Question: I'm trying to a 3d figure without any plot elements in python. Sort of a 3d version of <URL>.
When I run the code I have added below, I get regular plot.
I want to remove the axes, axes labels, ticks, and background (and remain only with the surface).
How can I remove them.
Also, is there way to add arrows to the plot?
Here is my code:
'''
import random
import math
from mpl_toolkits.mplot3d import Axes3D
import matplotlib.pyplot as plt
import numpy as np
pi = 3.14159
bignum = 3
amp = 0.1
mat = []
X = []
Y = []
class mode:
i=0
j=0
phase=0
amp=0
modes = dict()
for i in range(0,3):
submodes = dict()
for j in range (0,5):
if not (i==0 and j==2):
m = mode()
m.i = i
m.j = j
m.amp = amp*random.random()/(pow(i,2) + pow(j-2,2))
m.phase = random.random()*2*pi
submodes[j] = m
modes[i] = submodes
for x in range (0,bignum):
mat.append([])
for y in range (0,bignum):
dz = 0
for i in range (0,3):
for j in range (0,5):
if not (i == 0 and j == 2):
dz += math.cos(i*x*2*pi/bignum + j *y*2/bignum + modes[i][j].phase)*modes[i][j].amp
mat[x].append(dz)
X = np.mgrid[:bignum,:bignum]
print (len(X[0]))
print (len(mat))
fig = plt.figure(figsize=plt.figaspect(2.))
fig.frameon=True
ax = fig.add_subplot(1,1,1, projection='3d')
ax.frameon=False
ax.xticks=[]
ax.yticks=[]
ax.zticks=[]
surf = ax.plot_surface(X[0],X[1],mat,rstride=1, cstride=1,
linewidth=0, antialiased=False)
ax.set_zlim3d(0, 1)
plt.show()
'''
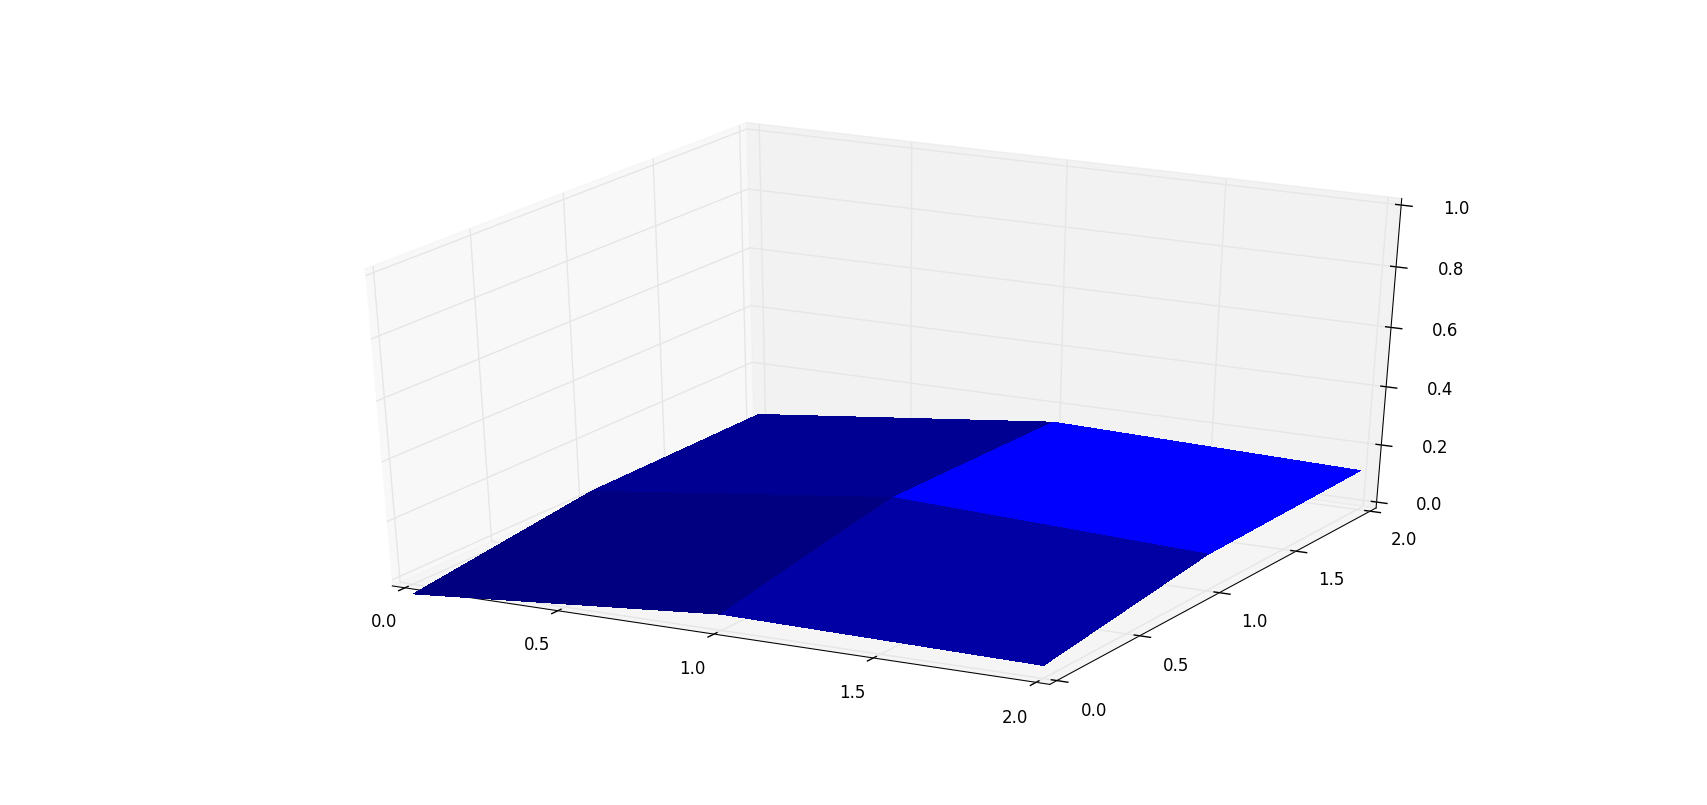
Answer: To eliminate the 3d frame from the figure, use:
'''
ax.set_axis_off()
'''